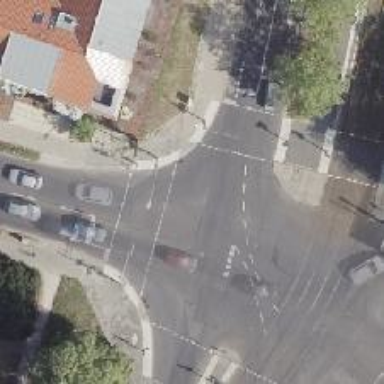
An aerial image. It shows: Road crossing with traffic signals.